Aerial crown-view tile of a tropical tree (Barro Colorado Island, Panama), acquired 20240813:
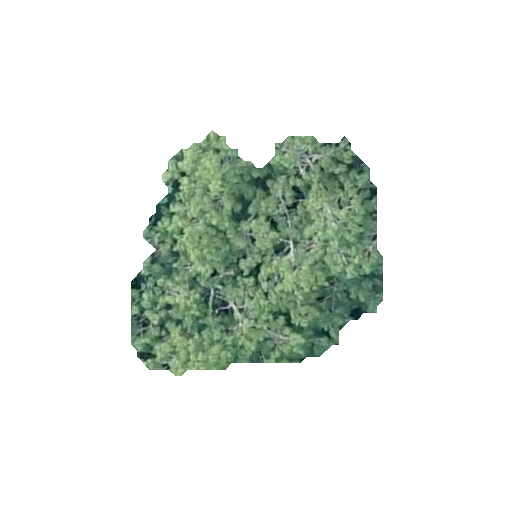
Species: Sterculia apetala
GBIF accepted scientific name: Sterculia apetala
Crown area: 71.803 m²